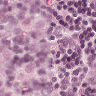
Metastatic tissue present: yes